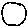
Label: moon